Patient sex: M
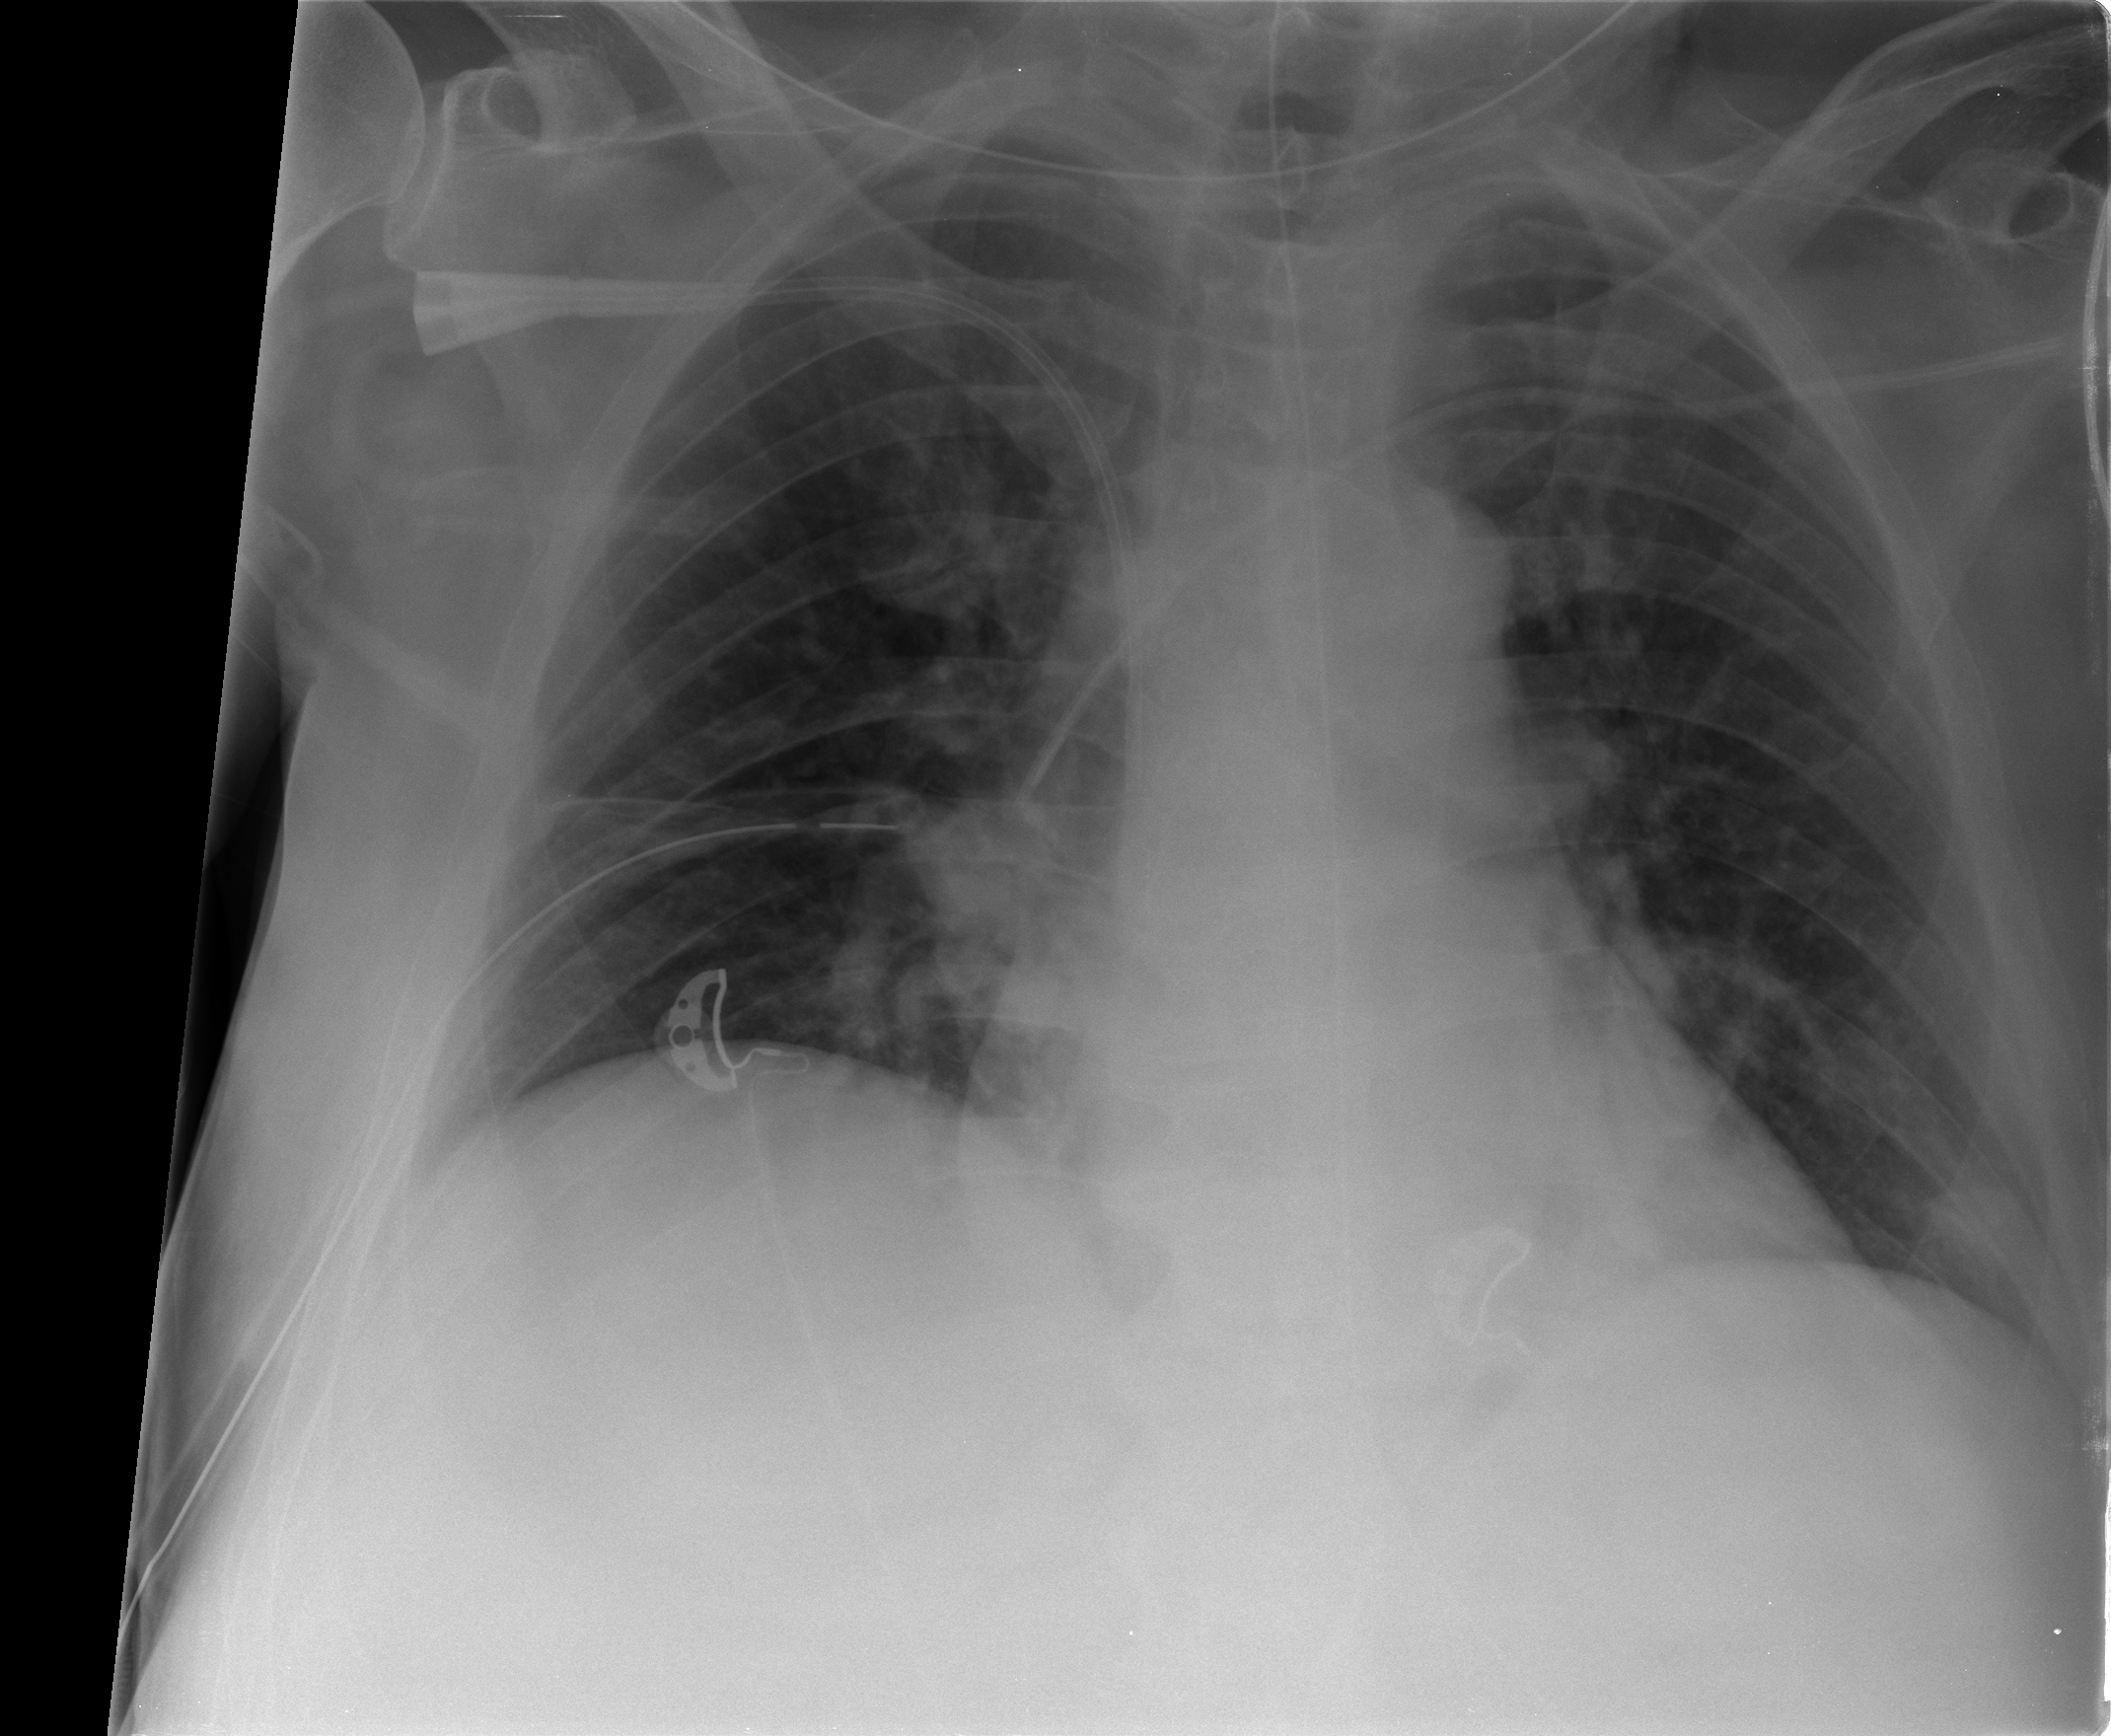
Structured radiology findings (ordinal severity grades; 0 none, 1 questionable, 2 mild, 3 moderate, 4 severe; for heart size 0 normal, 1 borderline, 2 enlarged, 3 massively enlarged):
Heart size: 2
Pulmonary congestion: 1
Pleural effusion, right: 1
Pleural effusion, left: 0
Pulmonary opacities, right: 0
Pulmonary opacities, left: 0
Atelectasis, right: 2
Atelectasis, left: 2